Question: Let me know how to lombok annotation? Why not, I can't use only @Data annotation?

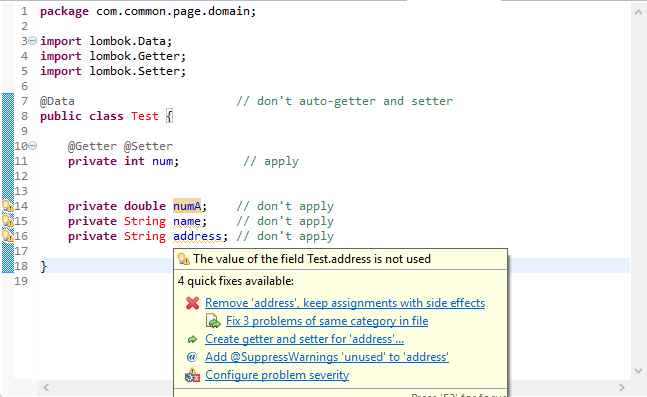
Answer: You have to also install the Lombok plugin on your IDE. Since it doesn't know that some code is generated for you at build time, it will report problems.
Have a look at <URL> for installation instructions.